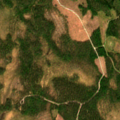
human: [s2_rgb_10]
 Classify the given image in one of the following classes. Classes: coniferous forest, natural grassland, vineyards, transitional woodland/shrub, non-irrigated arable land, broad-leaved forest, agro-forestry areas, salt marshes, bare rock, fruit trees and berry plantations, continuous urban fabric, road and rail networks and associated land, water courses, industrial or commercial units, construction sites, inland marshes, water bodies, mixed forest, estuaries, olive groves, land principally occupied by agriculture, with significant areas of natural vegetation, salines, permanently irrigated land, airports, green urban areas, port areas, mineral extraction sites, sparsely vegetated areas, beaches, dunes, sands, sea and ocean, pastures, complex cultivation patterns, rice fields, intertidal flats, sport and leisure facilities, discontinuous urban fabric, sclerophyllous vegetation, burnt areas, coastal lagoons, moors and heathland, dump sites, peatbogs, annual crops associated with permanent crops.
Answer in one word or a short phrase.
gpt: coniferous forest, transitional woodland/shrub